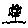
Label: flower